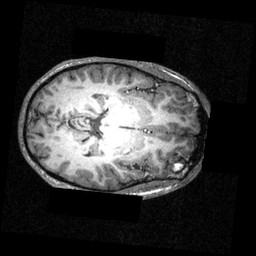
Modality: T1w
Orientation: axial
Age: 25
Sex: male
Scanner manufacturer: siemens
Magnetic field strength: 3.951 T
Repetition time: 1.5 s
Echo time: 0.00335 s